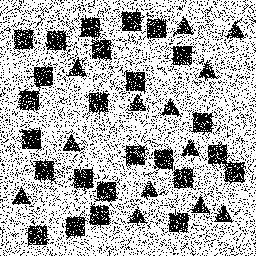
Squares: 25
Triangles: 13
Stars: 0
Total shapes: 38